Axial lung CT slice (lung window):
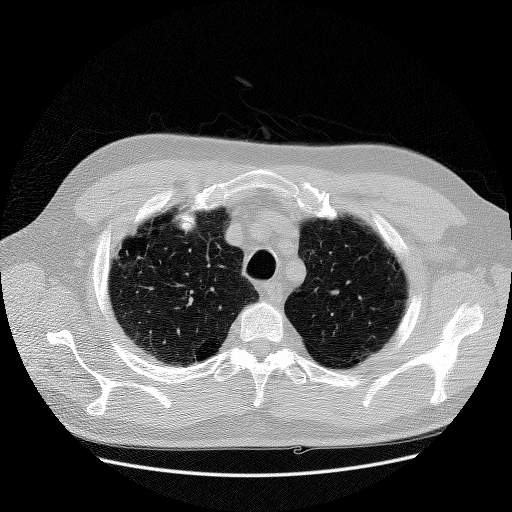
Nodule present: no